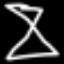
Label: hourglass